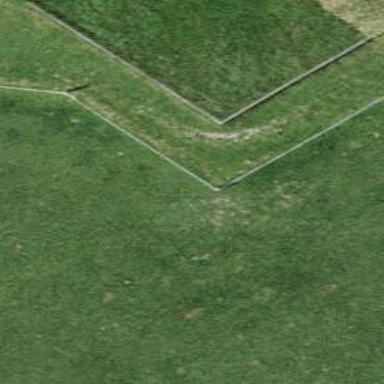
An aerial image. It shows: Grass track with grade5 track type.